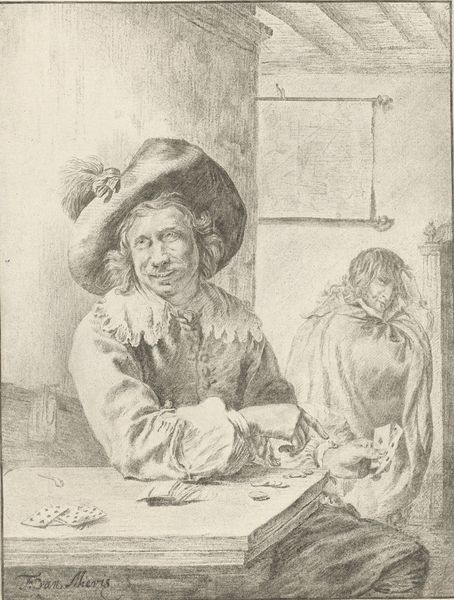
Titel: Kaartspelers
Künstler: Cornelis Ploos van Amstel
Standort: Amsterdam
Institution: Rijksmuseum
Schlagwörter: barock, radierung, kartenspieler